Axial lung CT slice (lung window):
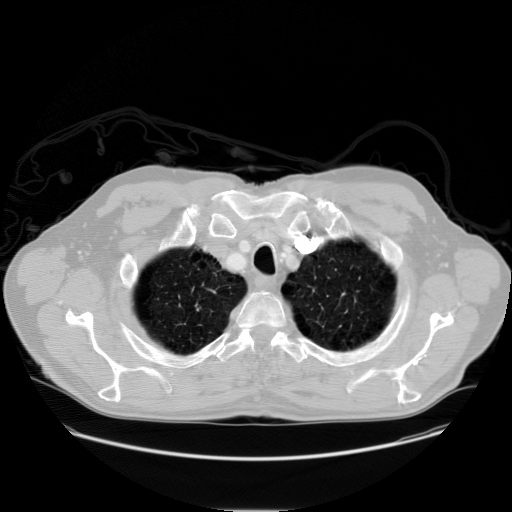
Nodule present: no